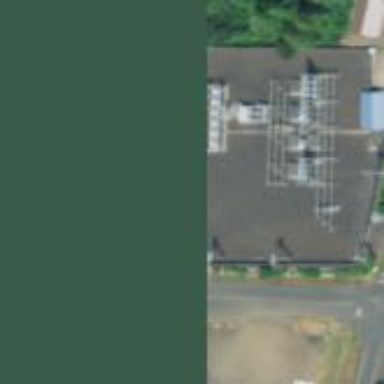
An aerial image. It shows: Power substation.